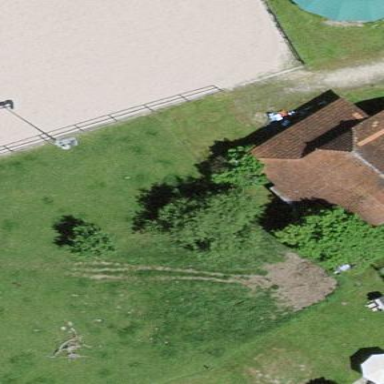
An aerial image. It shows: Rural barn.